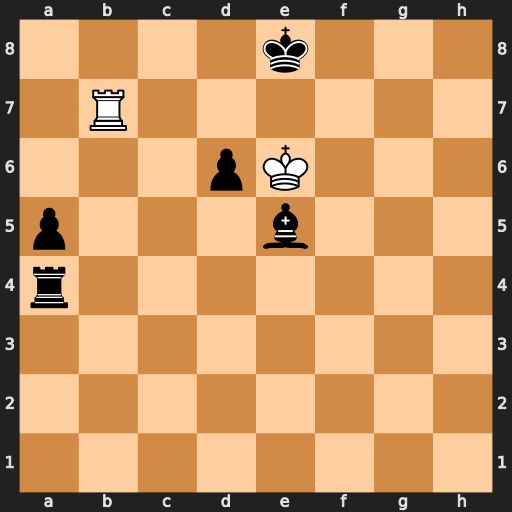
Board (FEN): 4k3/1R6/3pK3/p3b3/r7/8/8/8
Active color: w
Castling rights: -
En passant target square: -
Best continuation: Rb8#